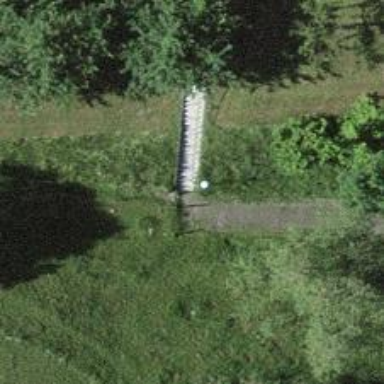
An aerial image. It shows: Unpaved path.